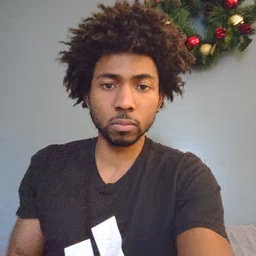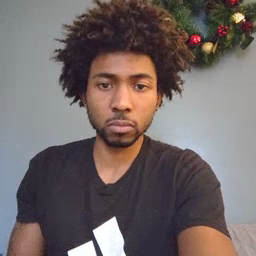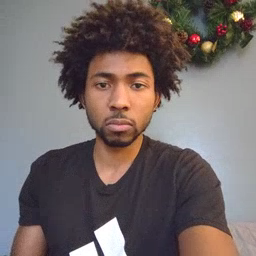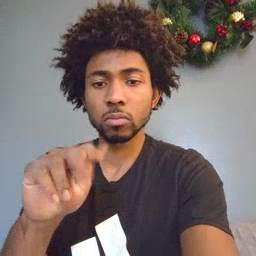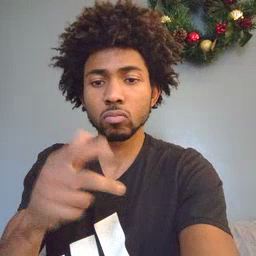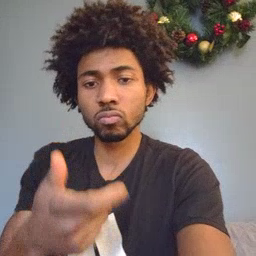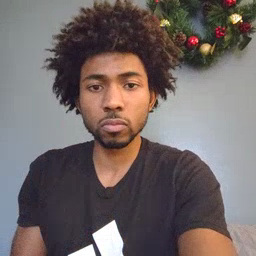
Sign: TV